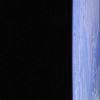
Label: space